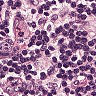
Metastatic tissue present: no